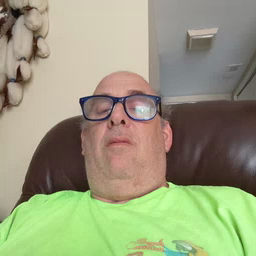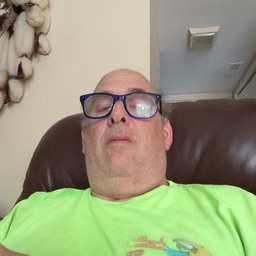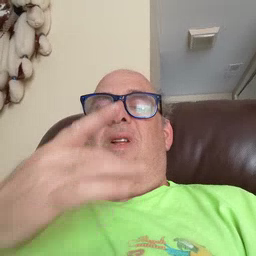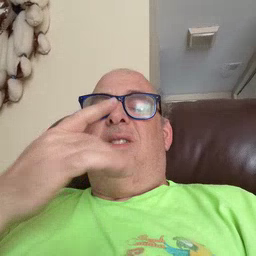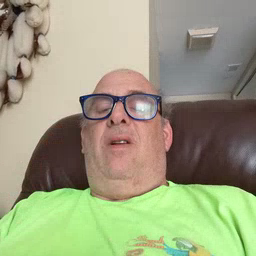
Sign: taste